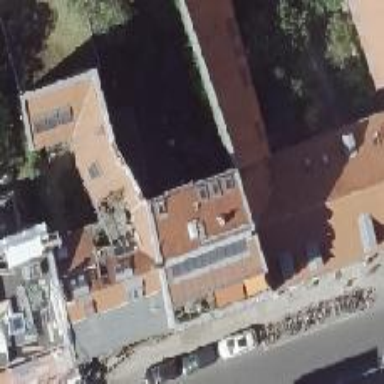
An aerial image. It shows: Residential building.